Question: When running the following minimal example I get strange J-shaped artifacts in the LaTeX-rendered expressions.
'''
import matplotlib.pyplot as plt
from matplotlib import rc
rc('font',**{'family':'serif','serif':['Times']})
rc('text', usetex=True)
rc(('xtick','ytick','axes'), labelsize=12.0)
rc(('legend'), fontsize=8.0)
fig=plt.figure(figsize=(4,3))
ax1 = fig.add_subplot(111)
ax1.plot([0,1],[0,1],label=r'$\propto x^1$')
ax1.set_xlabel(r'$x$')
ax1.set_ylabel(r'$\sum_i \chi_i$')
ax1.legend()
fig.tight_layout()
plt.savefig('minimal.pdf')
'''
Output:
How can I get rid of them?
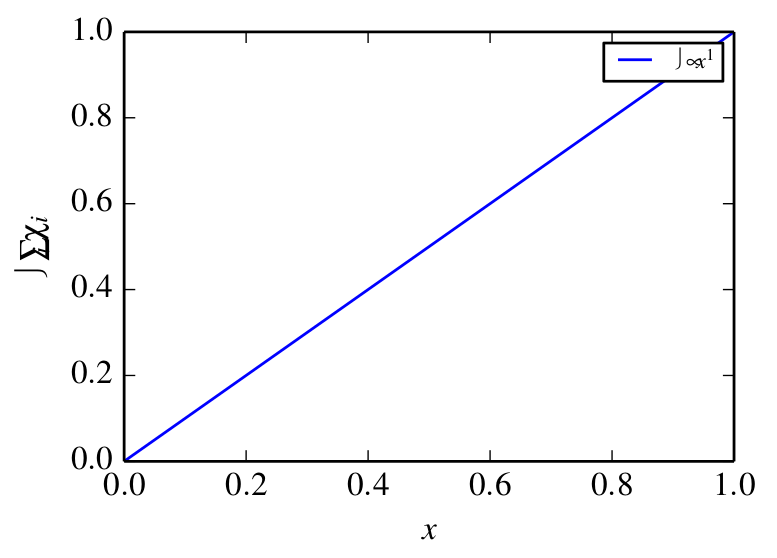
Answer: As Joe Kington pointed out in his comment the way to get rid of the artefacts is to use a font that has the correct symbols.
In the minimal example removal of 'rc('font',**{'family':'serif','serif':['Times']})' fixes the problem.